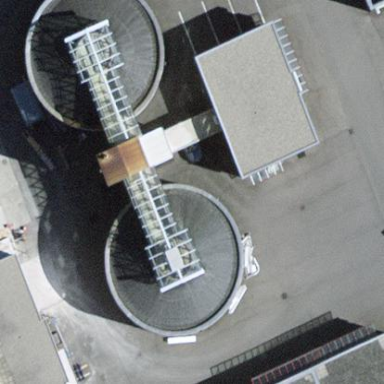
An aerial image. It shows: Storage tank with man-made structure.